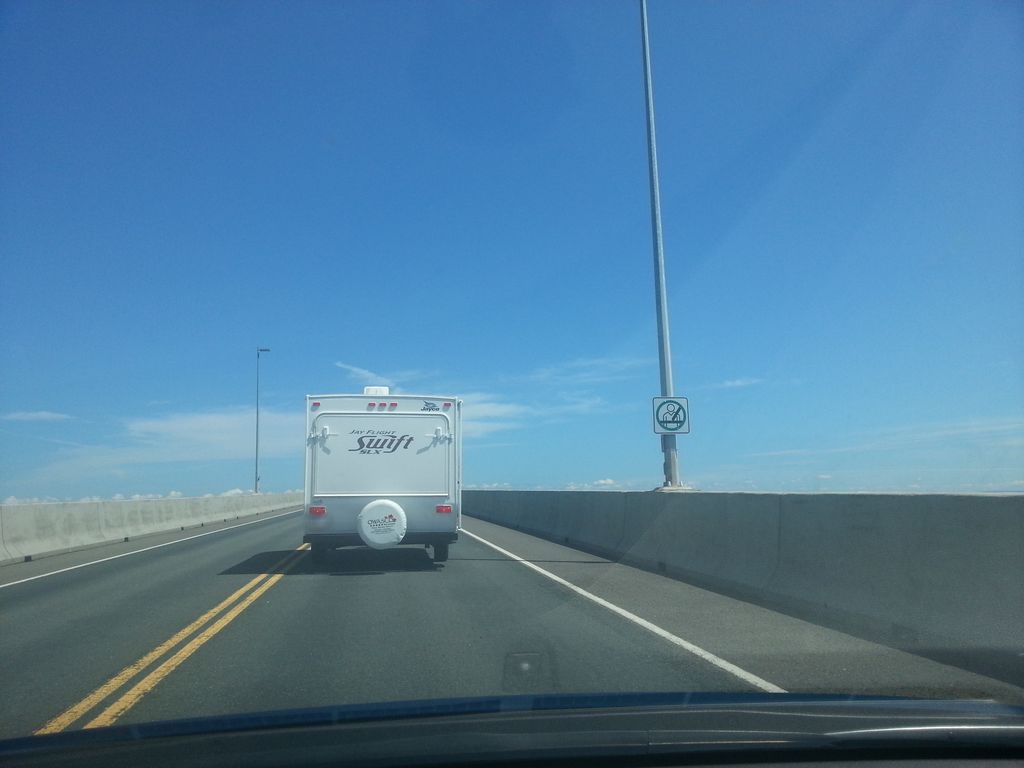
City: charlottetown